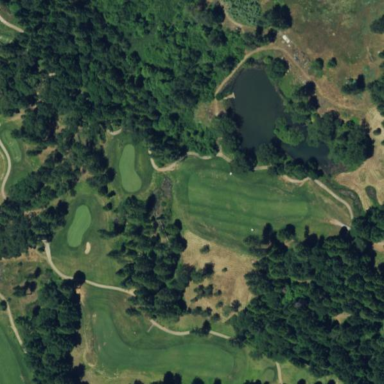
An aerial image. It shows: Rough area in golf course.